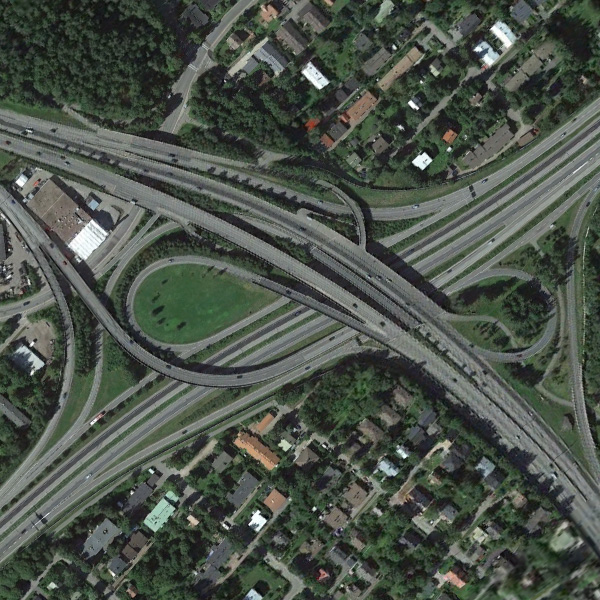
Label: Viaduct